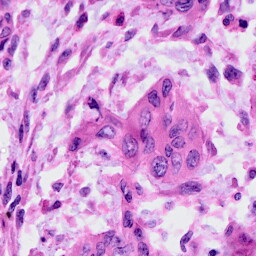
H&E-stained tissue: Cervix